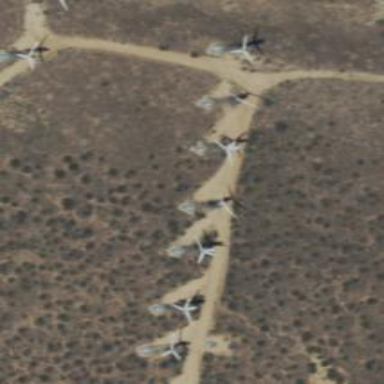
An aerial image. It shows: Wind turbine of horizontal axis type. The manufacturer is Vestas.